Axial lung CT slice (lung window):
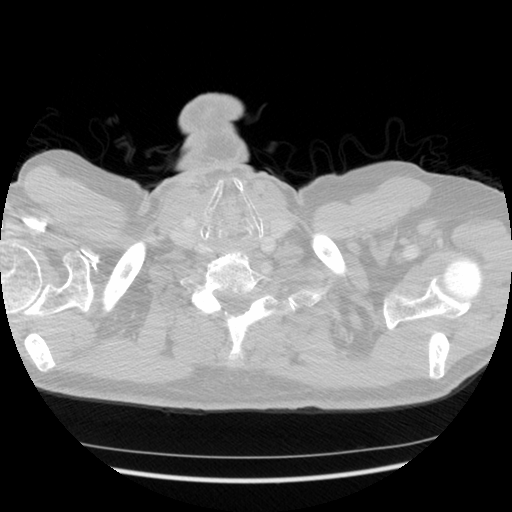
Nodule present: no